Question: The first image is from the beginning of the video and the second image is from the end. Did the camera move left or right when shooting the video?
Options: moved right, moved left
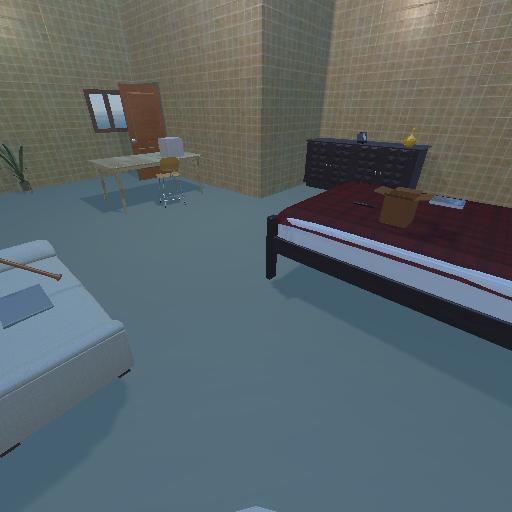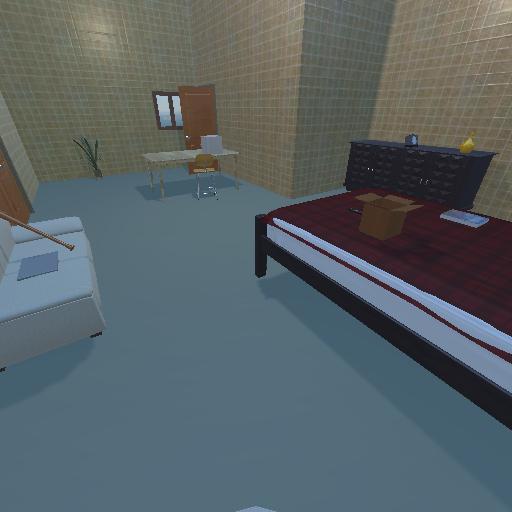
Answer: moved right